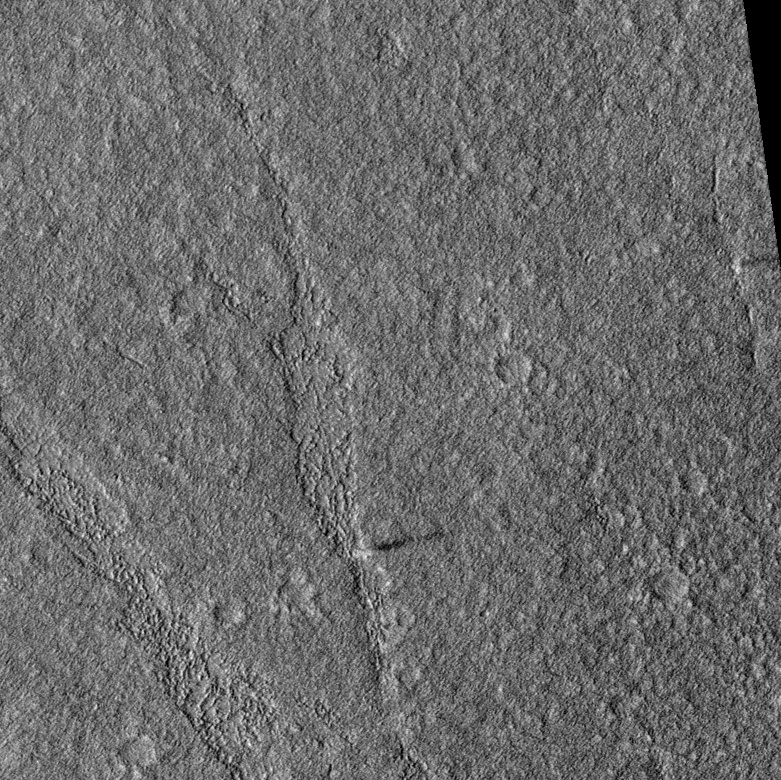
Label: dustdevil